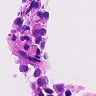
Metastatic tissue present: yes